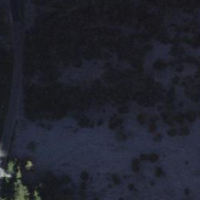
EUNIS habitat code: 31
Species observed at this site:
Euphorbia cyparissias
Chamaenerion dodonaei